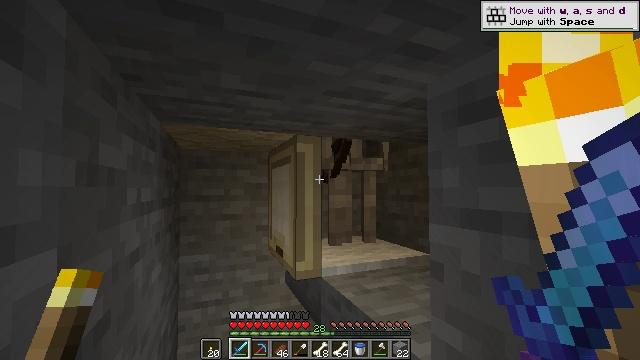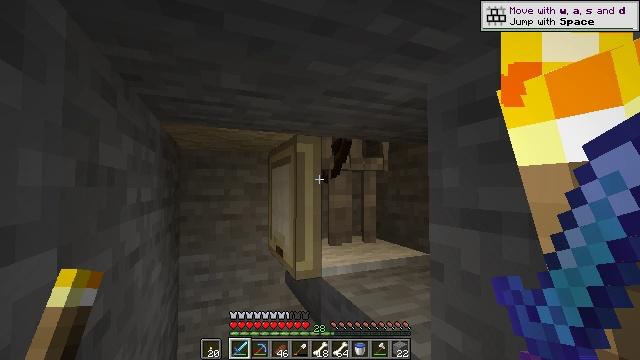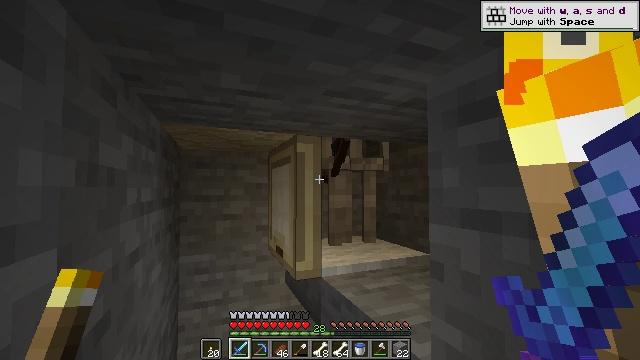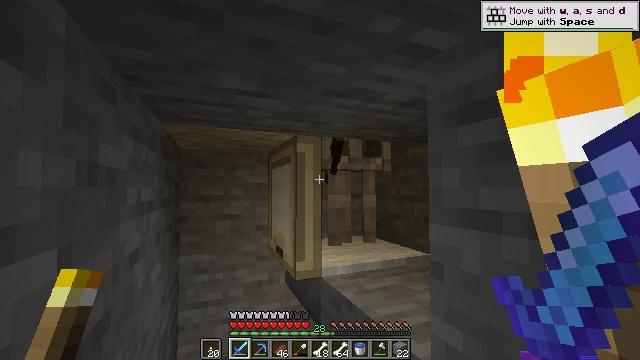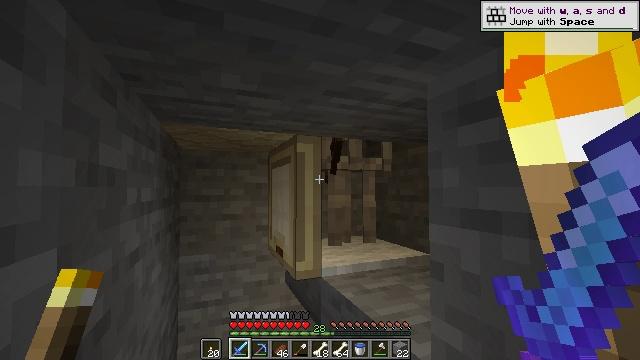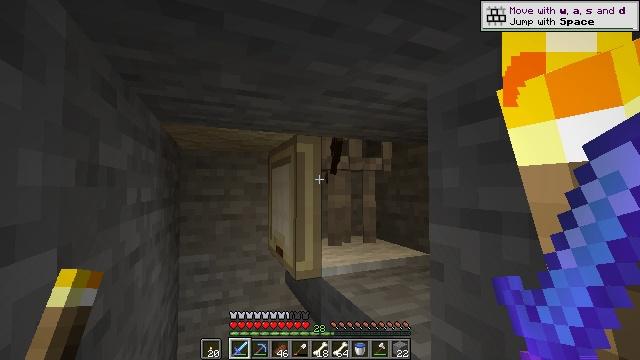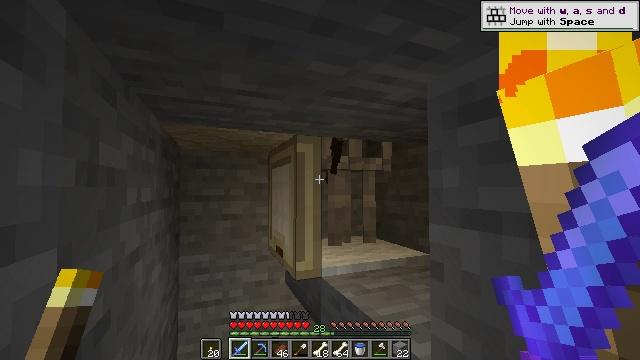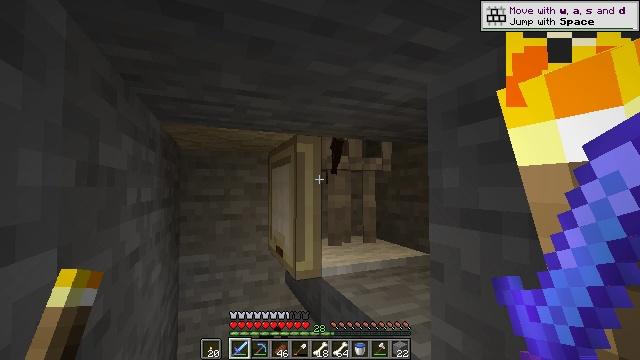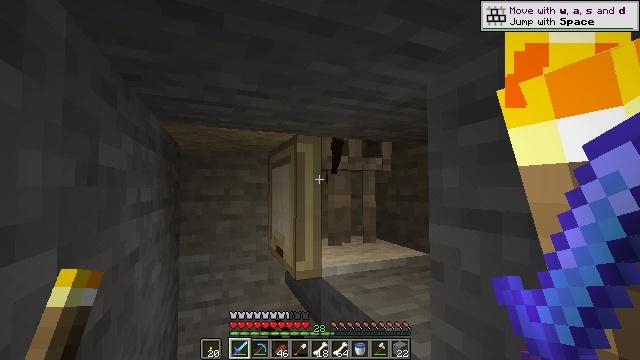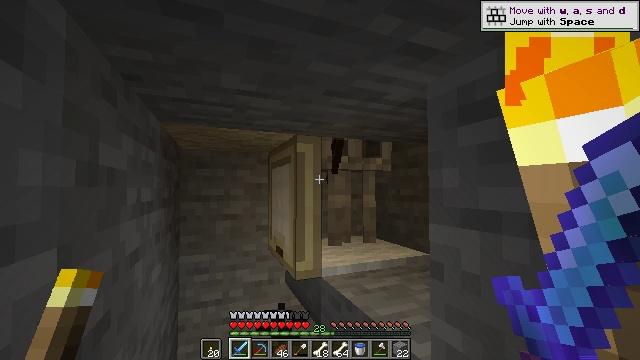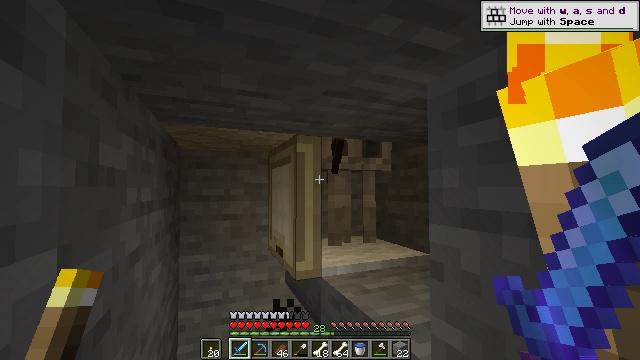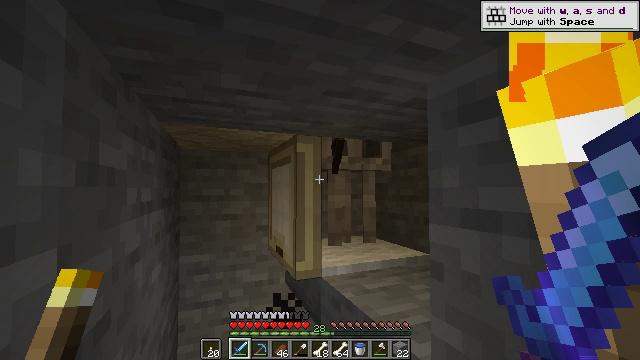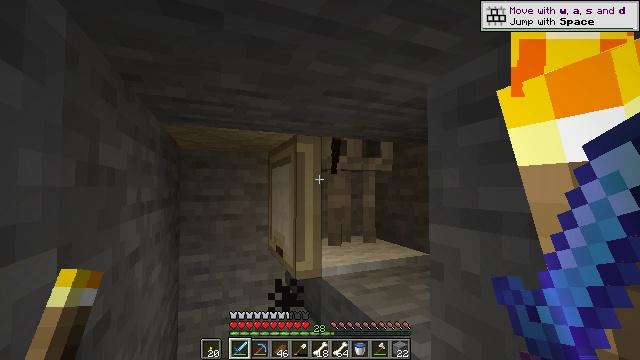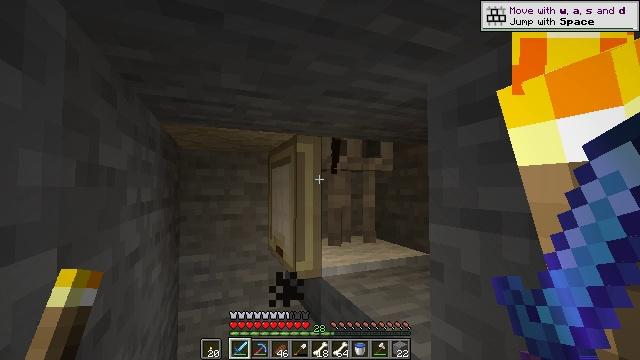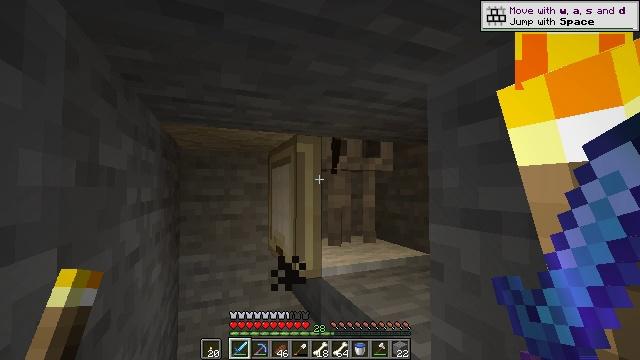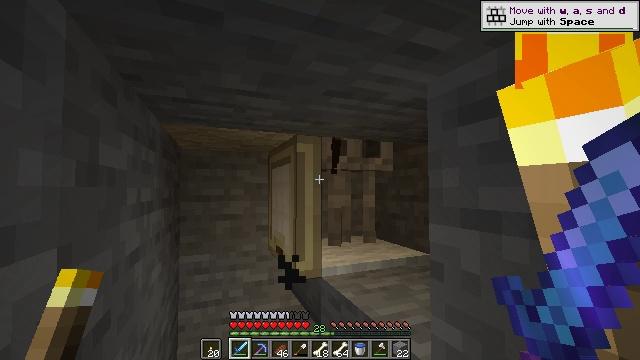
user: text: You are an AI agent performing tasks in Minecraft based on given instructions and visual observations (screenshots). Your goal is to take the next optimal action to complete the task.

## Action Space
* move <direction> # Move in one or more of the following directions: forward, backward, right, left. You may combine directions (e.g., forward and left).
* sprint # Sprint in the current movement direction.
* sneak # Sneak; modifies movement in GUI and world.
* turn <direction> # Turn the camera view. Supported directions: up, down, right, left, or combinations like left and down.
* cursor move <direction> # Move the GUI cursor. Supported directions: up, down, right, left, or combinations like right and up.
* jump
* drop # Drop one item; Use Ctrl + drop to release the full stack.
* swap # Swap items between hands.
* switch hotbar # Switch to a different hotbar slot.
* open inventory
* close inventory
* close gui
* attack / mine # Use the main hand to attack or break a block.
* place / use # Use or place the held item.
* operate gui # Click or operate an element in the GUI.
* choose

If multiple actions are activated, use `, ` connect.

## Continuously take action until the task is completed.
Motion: motion action
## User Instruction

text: Hunt the skeleton.
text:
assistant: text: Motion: no_op
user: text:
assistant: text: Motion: no_op
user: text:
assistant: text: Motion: no_op
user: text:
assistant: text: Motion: no_op
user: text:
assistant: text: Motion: no_op
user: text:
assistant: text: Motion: no_op
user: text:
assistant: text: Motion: no_op
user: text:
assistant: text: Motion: no_op
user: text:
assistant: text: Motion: no_op
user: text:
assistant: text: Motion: no_op
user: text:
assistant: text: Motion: no_op
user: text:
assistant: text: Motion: no_op
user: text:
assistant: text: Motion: no_op
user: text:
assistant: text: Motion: no_op
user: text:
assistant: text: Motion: no_op
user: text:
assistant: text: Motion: no_op
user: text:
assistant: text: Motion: no_op
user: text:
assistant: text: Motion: no_op
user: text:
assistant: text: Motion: no_op
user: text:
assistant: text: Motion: no_op
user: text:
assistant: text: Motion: no_op
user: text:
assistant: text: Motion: no_op
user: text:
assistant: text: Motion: no_op
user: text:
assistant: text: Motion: no_op
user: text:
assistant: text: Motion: no_op
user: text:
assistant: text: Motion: no_op
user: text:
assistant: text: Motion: no_op
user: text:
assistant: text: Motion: no_op
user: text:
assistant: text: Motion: no_op
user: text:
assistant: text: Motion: no_op